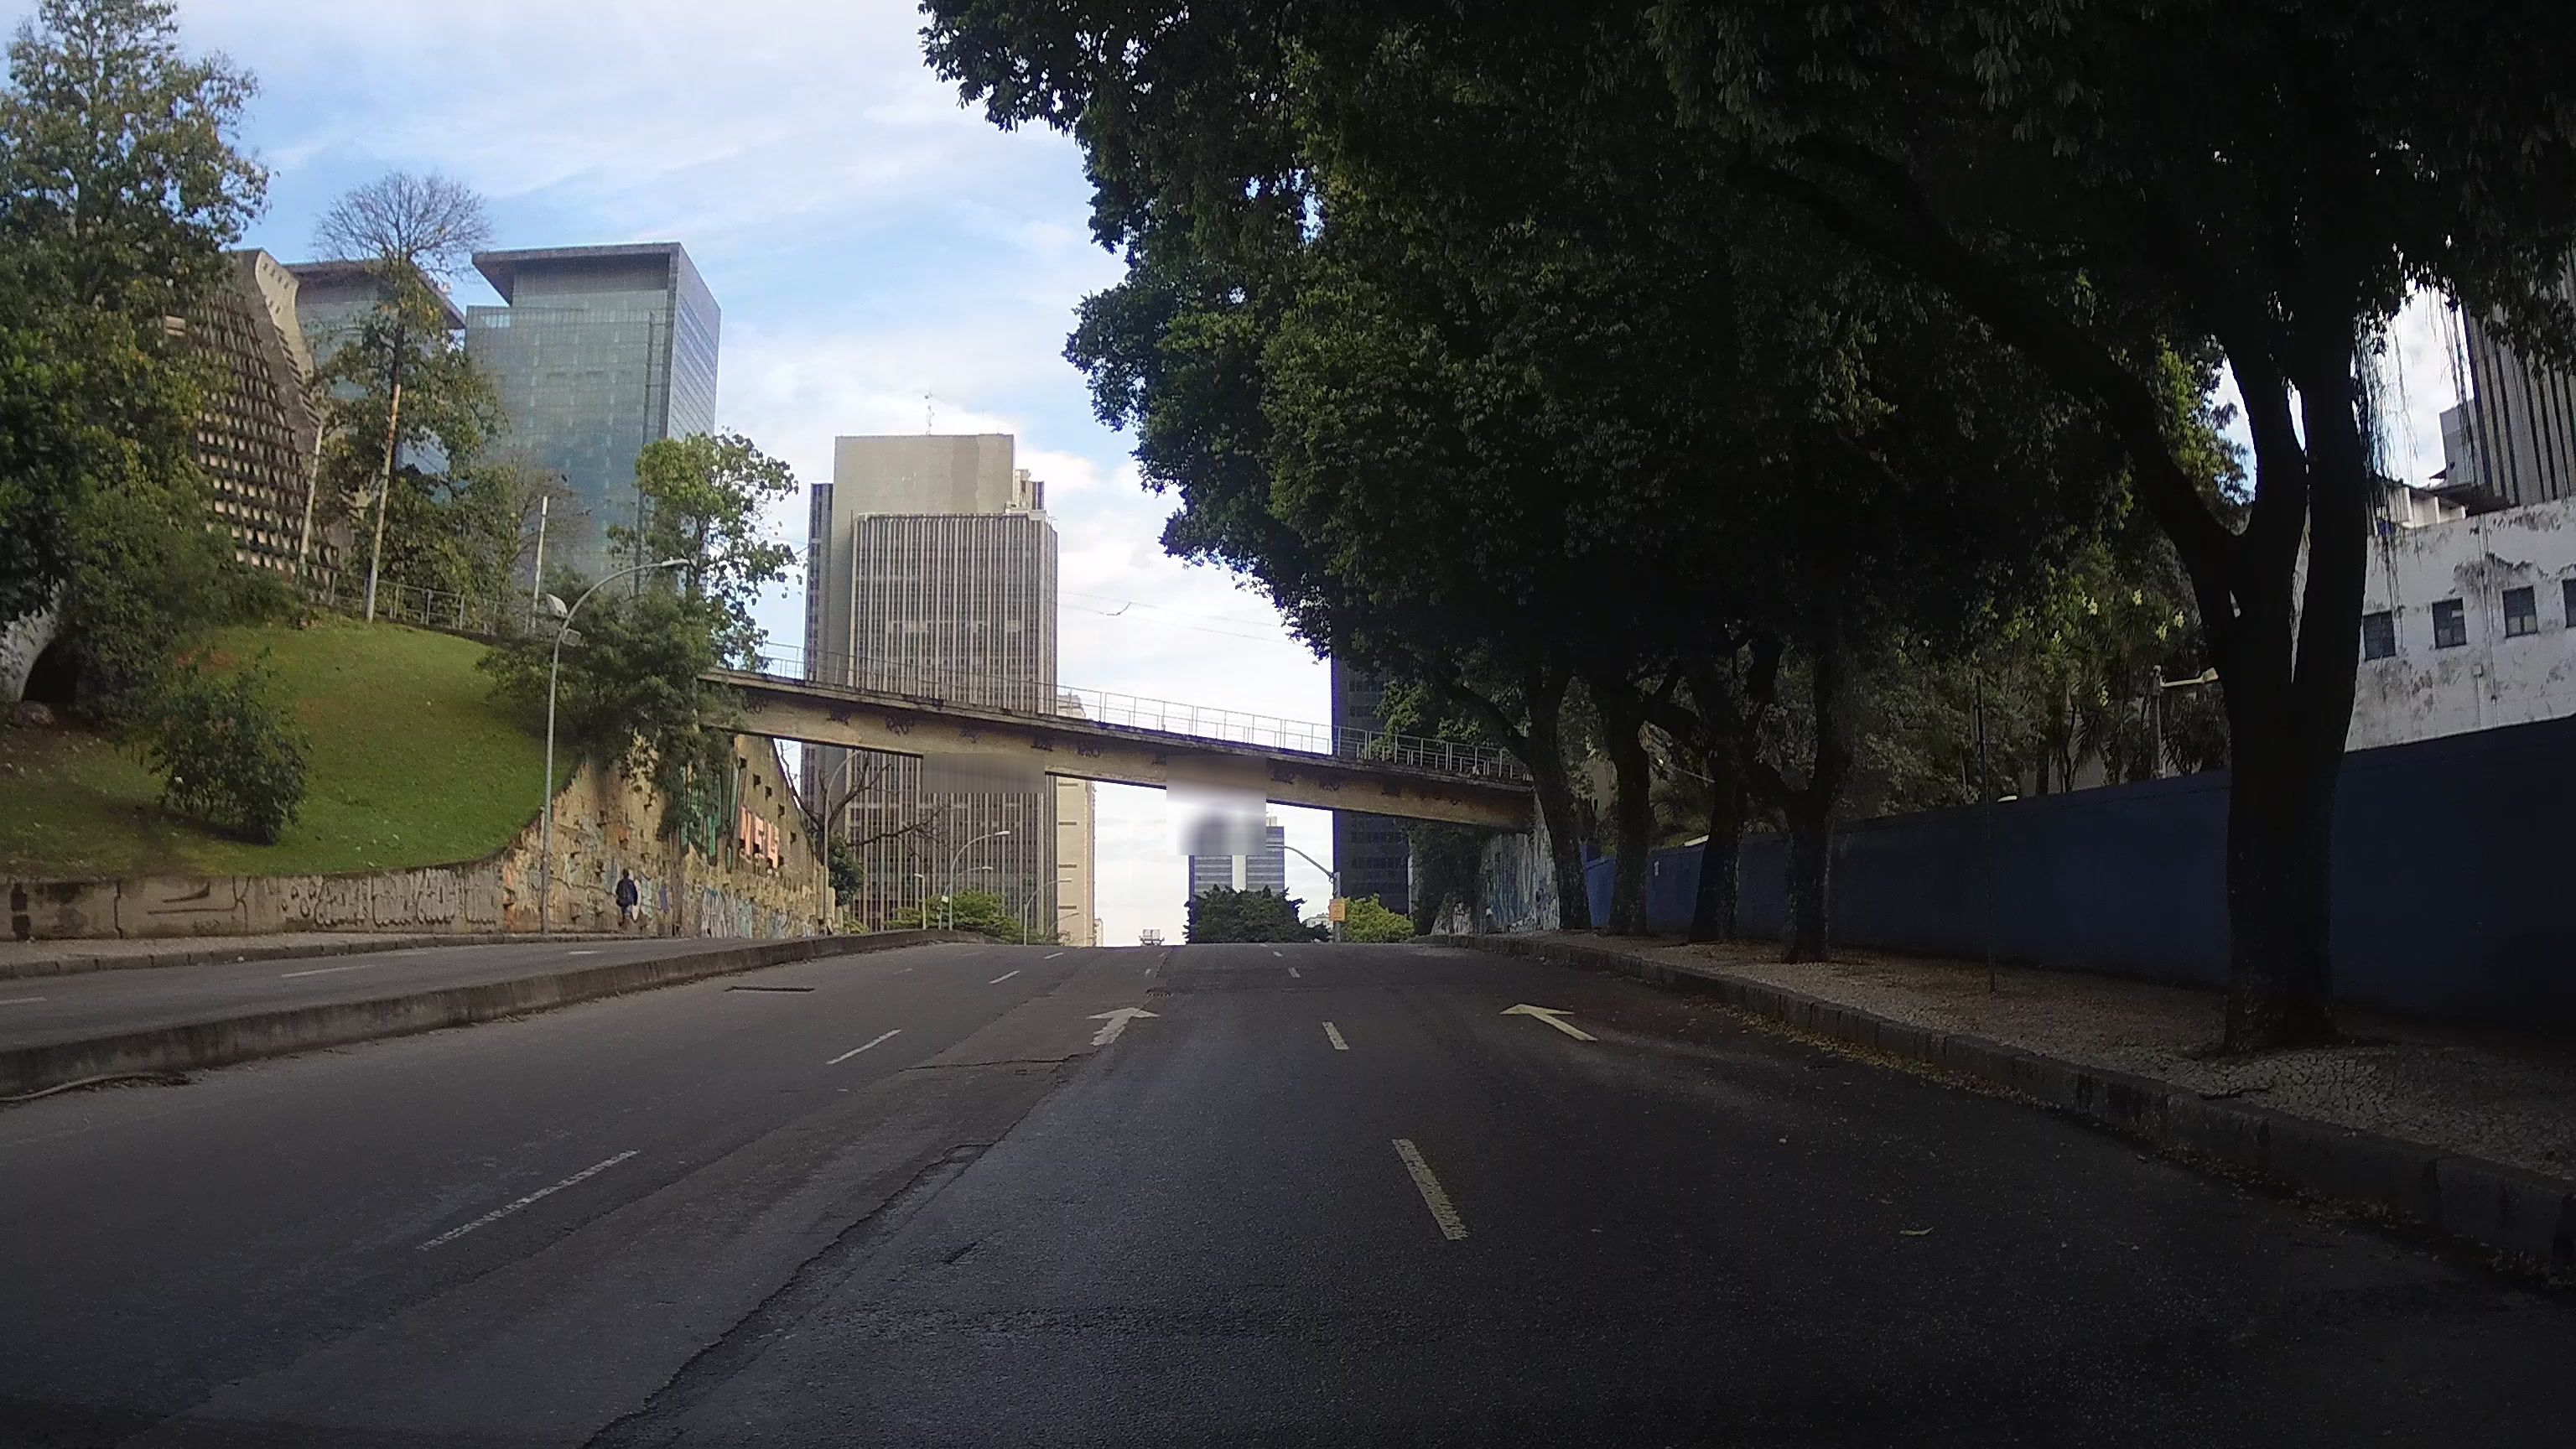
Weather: clear
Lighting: day
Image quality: good
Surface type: cycling surface
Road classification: primary
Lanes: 3, 2
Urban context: urban centre
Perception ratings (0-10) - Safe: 6.04, Lively: 2.44, Beautiful: 7.01, Boring: 1.84, Depressing: 2.66, Wealthy: 3.97